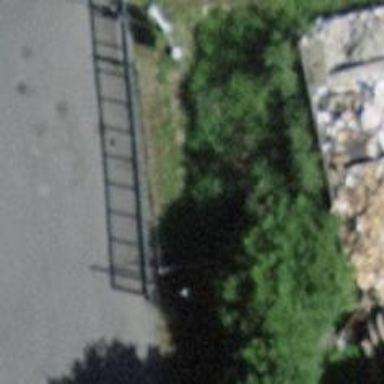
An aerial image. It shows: Fence.